Field crop: maize
Growth stage: 2
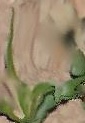
Species: maize